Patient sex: F
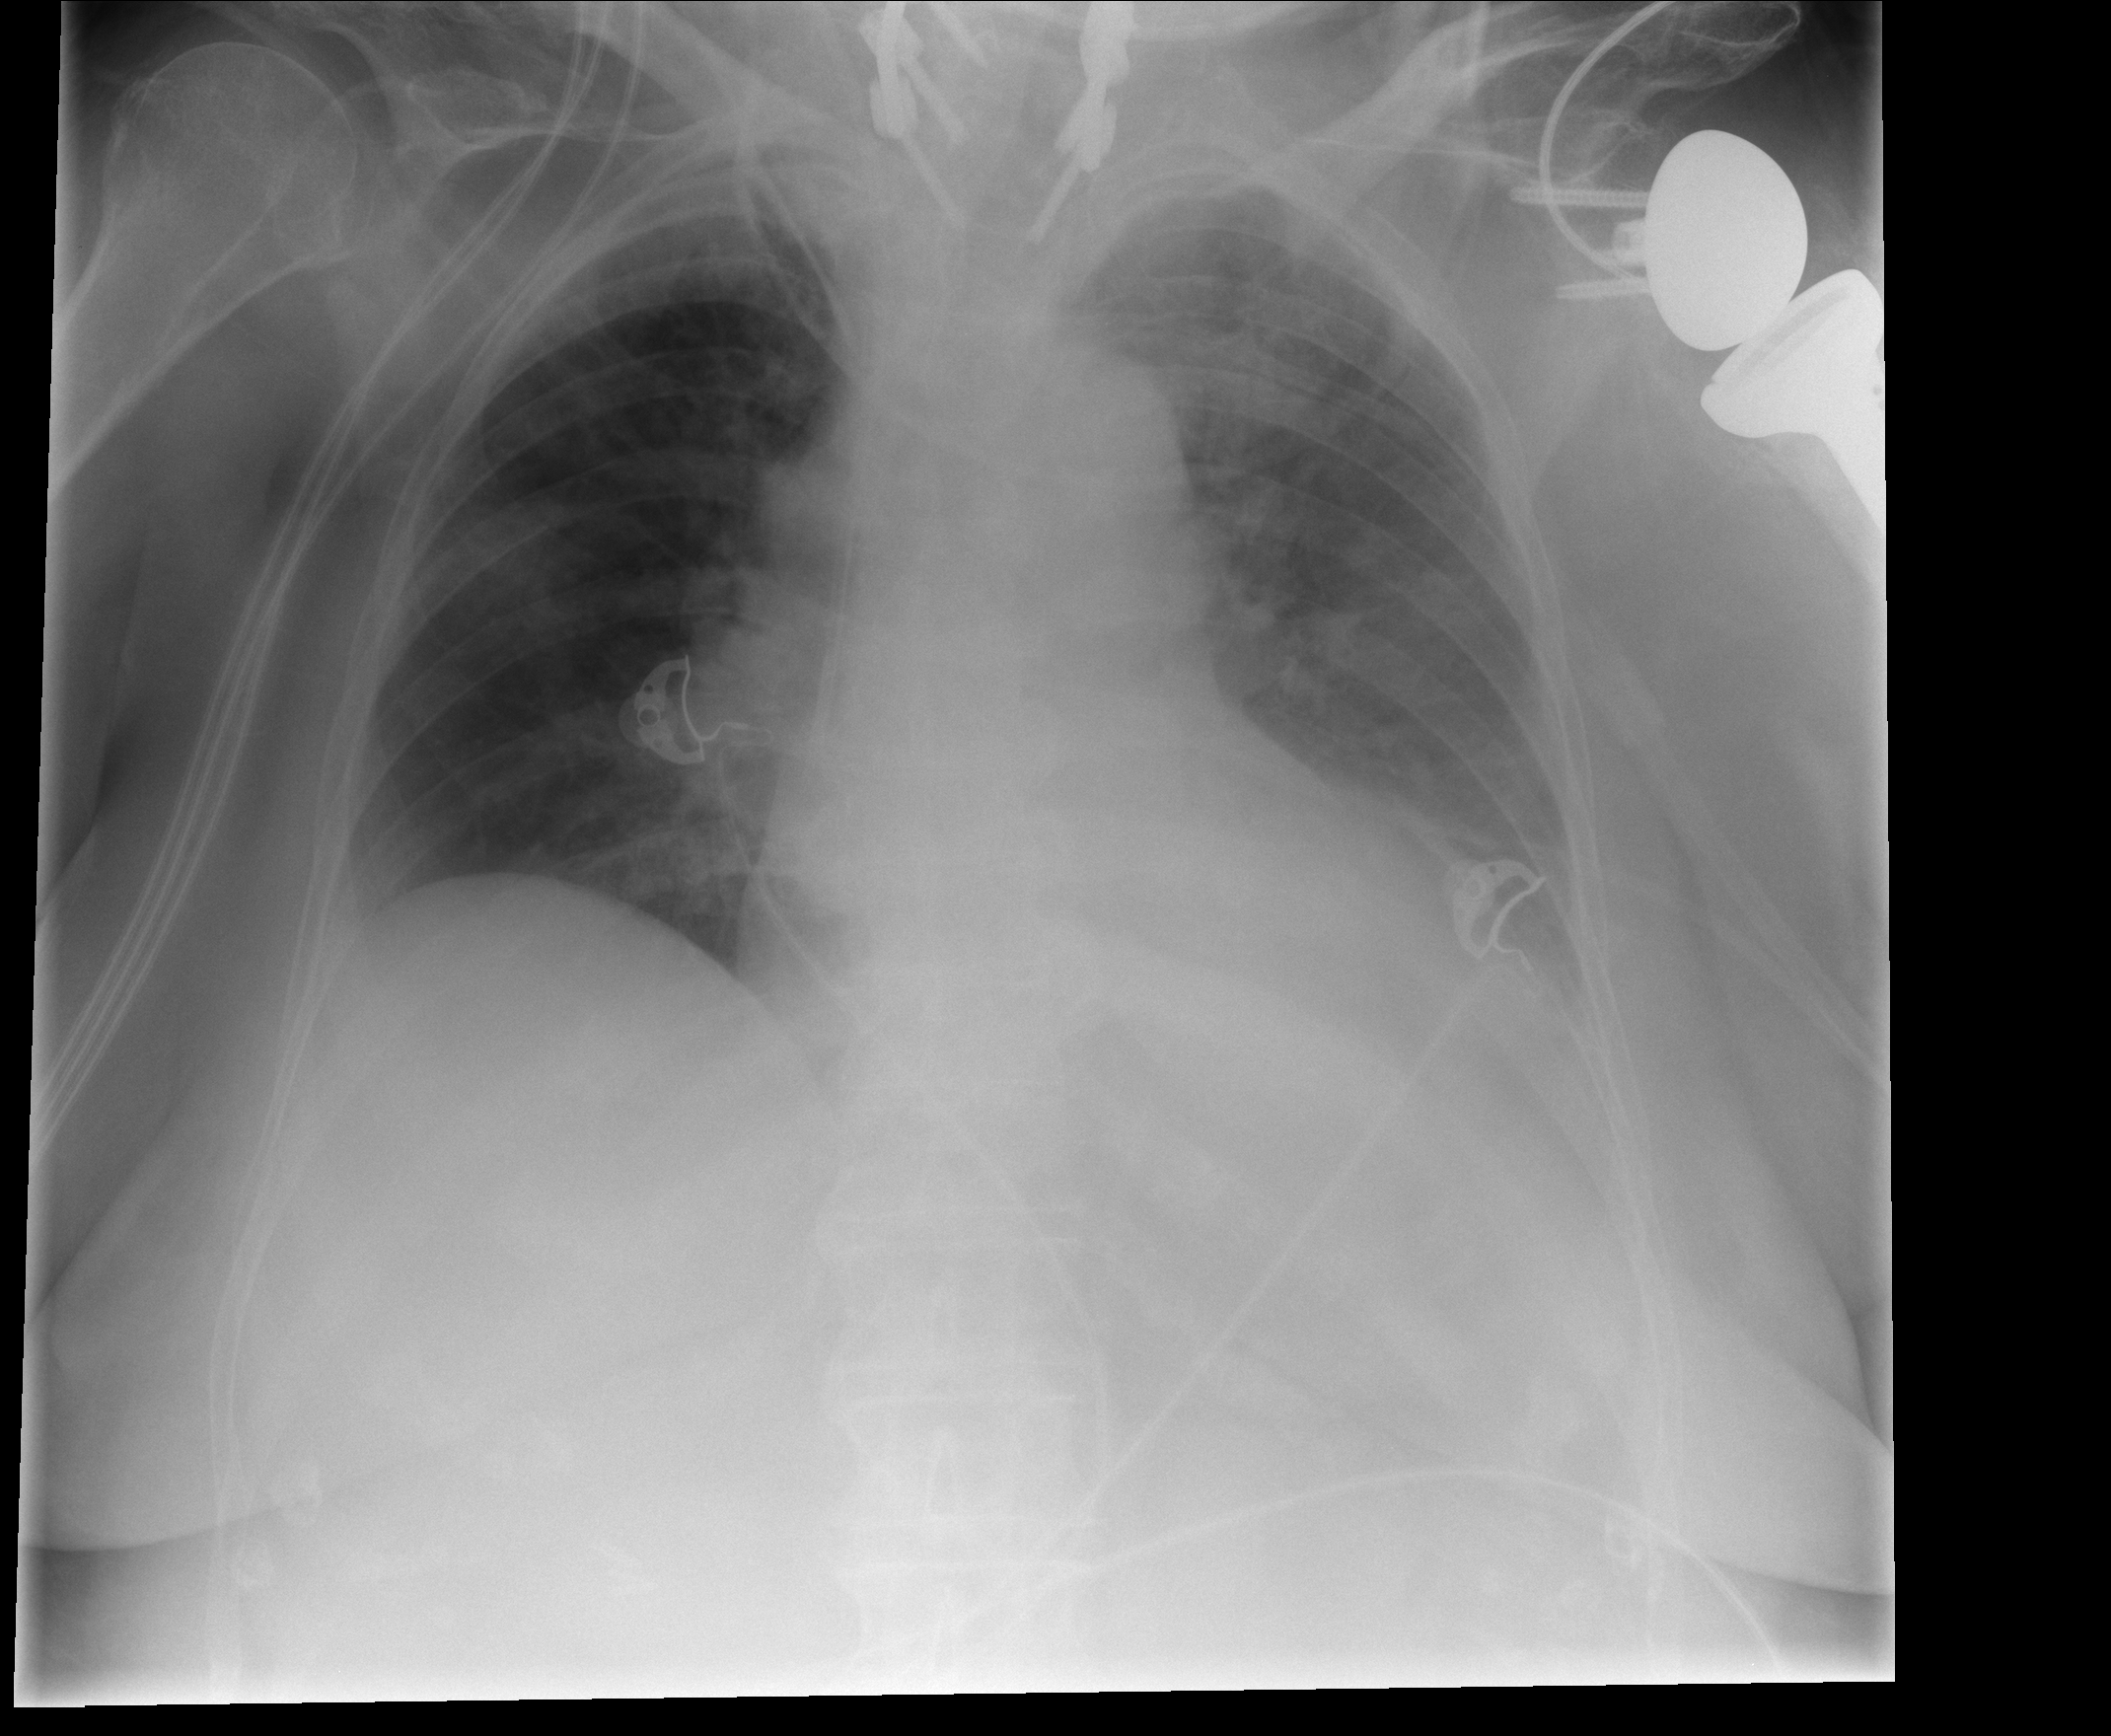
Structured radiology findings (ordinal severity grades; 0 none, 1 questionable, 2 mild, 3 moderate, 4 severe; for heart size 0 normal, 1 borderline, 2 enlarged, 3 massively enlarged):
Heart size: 2
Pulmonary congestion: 2
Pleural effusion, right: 1
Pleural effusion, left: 2
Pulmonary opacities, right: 2
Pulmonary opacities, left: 1
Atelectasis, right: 2
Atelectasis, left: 2